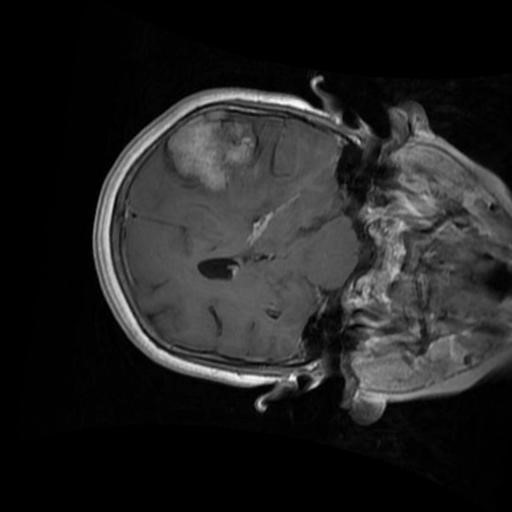
Label: brain_menin